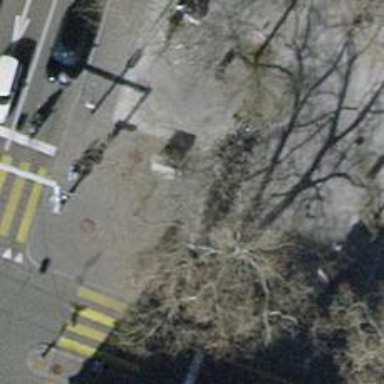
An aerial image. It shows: Bicycle rental facility.